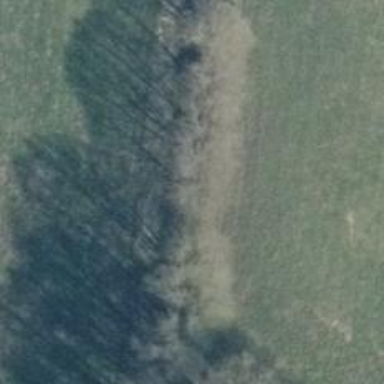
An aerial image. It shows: Row of deciduous broadleaved trees.